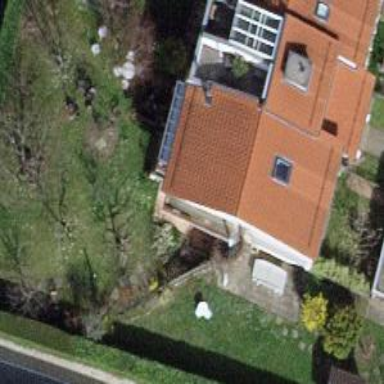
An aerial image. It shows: Garden surrounded by fence.